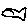
Label: fish